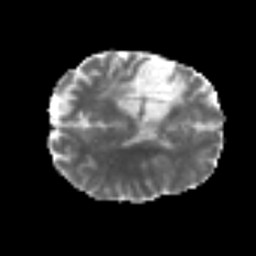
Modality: MD
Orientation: axial
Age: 55
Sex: male
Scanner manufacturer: siemens
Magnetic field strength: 3 T
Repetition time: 6.1 s
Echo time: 0.101 s